Question: I am trying to program a DHT11 temperature and Humidity sensor using my Raspberry Pi 3 model B. I am using a Python script on the shell, but it is not working because here because of a syntax error. I am trying to run it on the raspberry pi terminal and the error message is in the print statement.
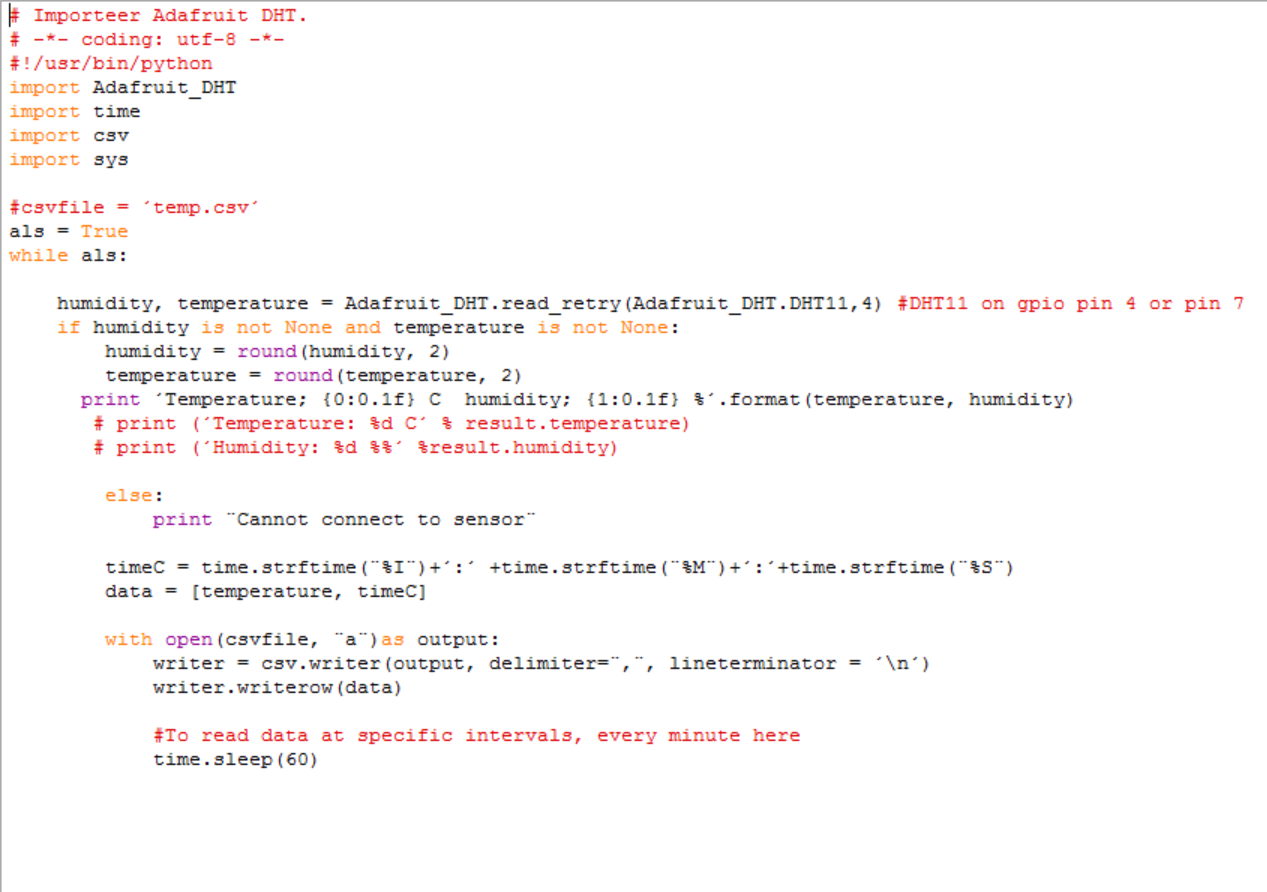
Answer: You are missing parenthesis around the print statements. The correct syntax is:
'''
print("Temperature: ", temperature," C humidity: ", humidity)
'''
Python 3 requires print statements containing text to be inside of (" "), variables inserted like:
'''
print(" text ", variable, "more text")
'''